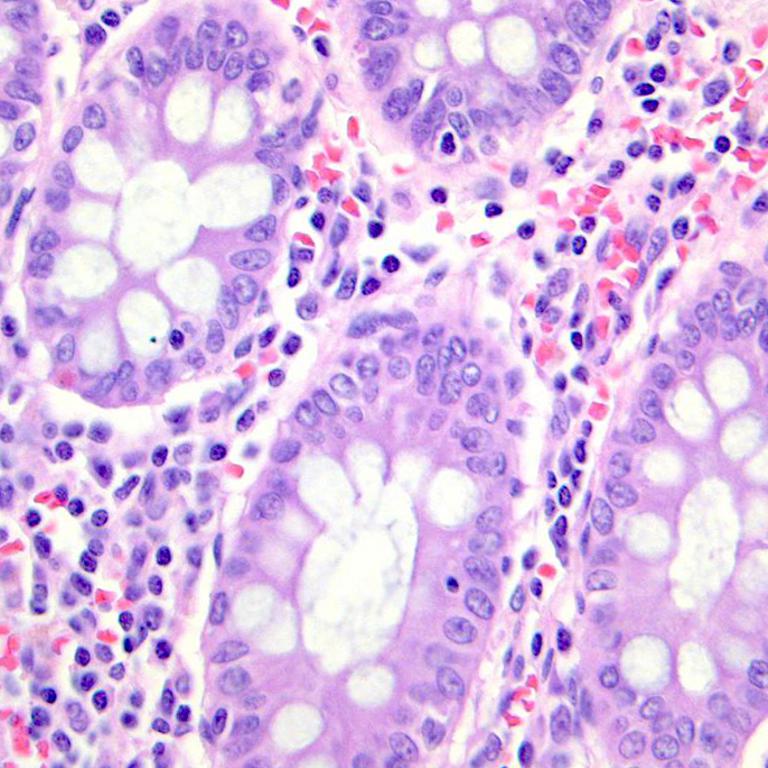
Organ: colon
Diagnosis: benign